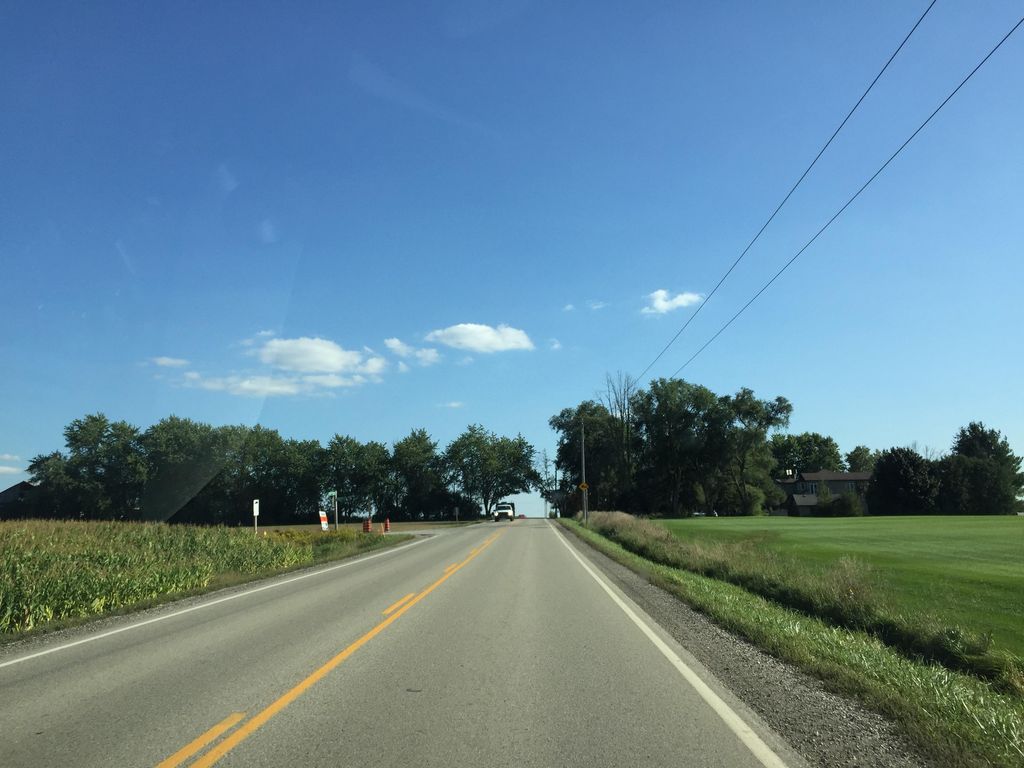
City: kitchener-waterloo